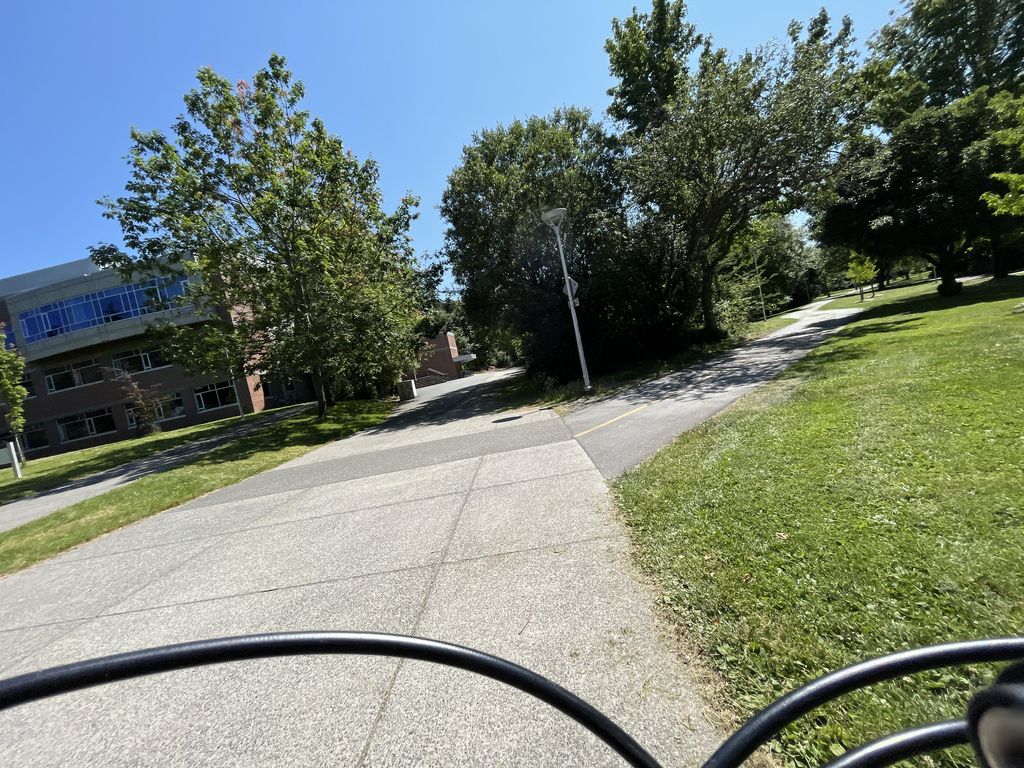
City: victoria